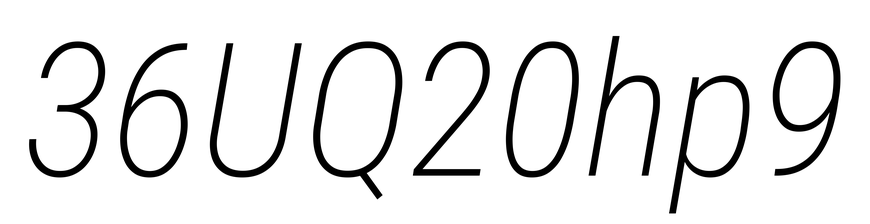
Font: Roboto-Italic_Condensed_ExtraLight_Italic